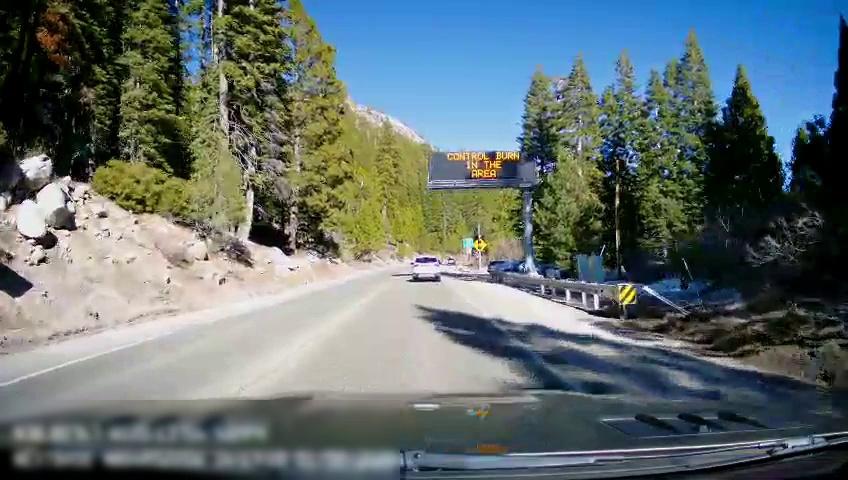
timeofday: Day
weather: Sunny
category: Drivable Space
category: Vehicles | SUV
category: Lanes | Opposite Lane
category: Lanes | Current Lane
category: Traffic | Signs
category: Traffic | Signs
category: Traffic | Signs
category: Traffic | Signs